Aerial crown-view tile of a tropical tree (Barro Colorado Island, Panama), acquired 20241112:
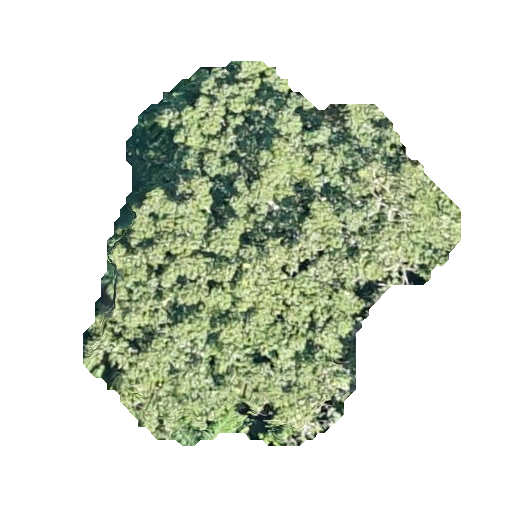
Species: Ceiba pentandra
GBIF accepted scientific name: Ceiba pentandra
Crown area: 151.014 m²